Interaction volume radius: 10 \u00c5
Interaction volume height: 25 \u00c5
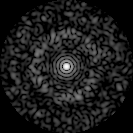
Disorder parameter: 0.8215